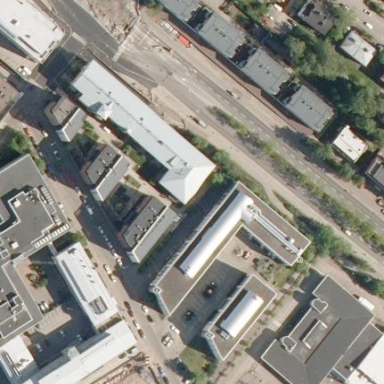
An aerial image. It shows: Building.